Question: I use "ThisOutlookSession" and a form "UserFormWorkTime".
I get the following error:

Here is my code:
'''
'Benutzername fur E-Mail auslesen
'MsgBox Session.Accounts.Item(1).UserName
Var = Split(Session.Accounts.Item(1).UserName, ".")
Vorname = Var(0)
Name = Var(1)
' E-Mail erstellen und anzeigen
Set objOutlook = CreateObject("Outlook.Application")
Set objMail = objOutlook.CreateItem(0)
If TextBoxInputWorkStart = "" Then
With objMail
.To = TextBoxInputTo
.CC = TextBoxInputCC
.Subject = "Arbeitszeit " + TextBoxInputDate + ""
.HTMLBody = "Sehr geehrte Damen und Herren," & "<br><br>" & "aufgrund " & TextBoxInputReason & " war keine Zeiterfassung moglich." & "<br><br>" & "Ende: " & TextBoxInputWorkEnd & "<br><br>" & "Vielen Dank fur das Eintragen" & "<br>" & Vorname & " " & Name
' A dialog box is open. Close it and try again => avoid this error, display it modelessly
Unload Me
objMail.Display
End With
'''
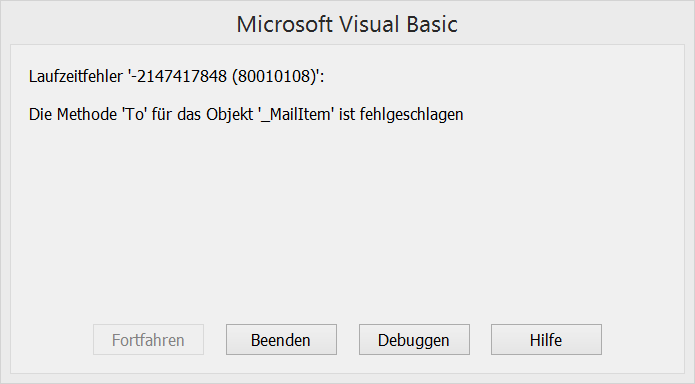
Answer: Use the <URL> property of a new Recipient object is set to the default value for the associated AppointmentItem, JournalItem, MailItem, MeetingItem, or TaskItem object and must be reset to indicate another recipient type.
'''
Set myItem = Application.CreateItem(olMailItem)
Set myRecipient = myItem.Recipients.Add ("Eugene Astafiev")
myRecipient.Type = olCC
'''
Don't forget to use the <URL> class to get recipients resolved against the address book.
Do you get any exceptions or errors in the code?